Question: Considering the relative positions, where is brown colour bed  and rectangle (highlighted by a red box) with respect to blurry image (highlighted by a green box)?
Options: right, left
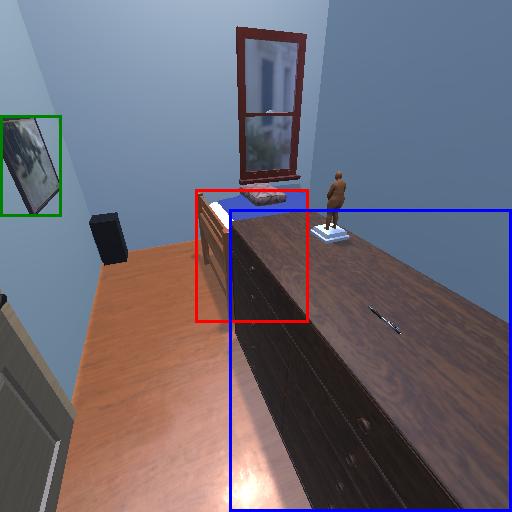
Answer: right